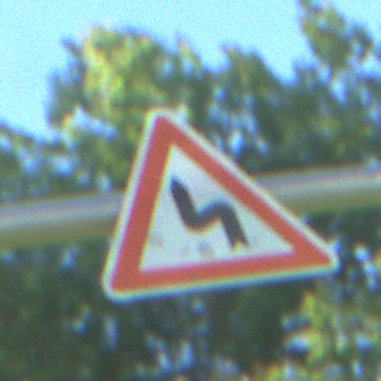
Verkehrszeichen: DoppelkurveZunaechstLinks
Umgebung: Outdoor, Nature
Tageszeit: MorningAfternoon
Wetter: Clear
Licht: Natural
Jahreszeit: NotSpecified
Kontrast: HighContrast